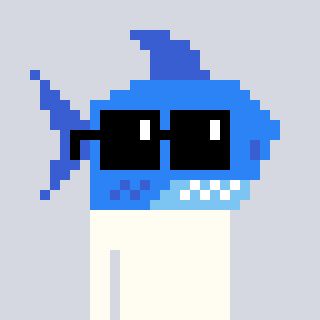
a pixel art character with square black sunglasses, a shark-shaped head and a teal-colored body on a cool background